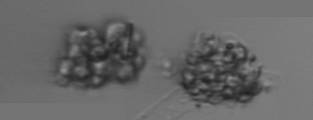
Label: Leptocylindrus_mediterraneus